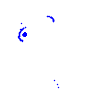
Particle: kaon